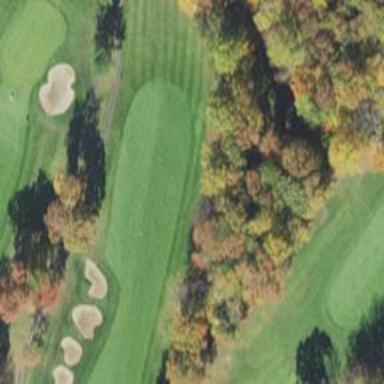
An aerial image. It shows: Golf hole.